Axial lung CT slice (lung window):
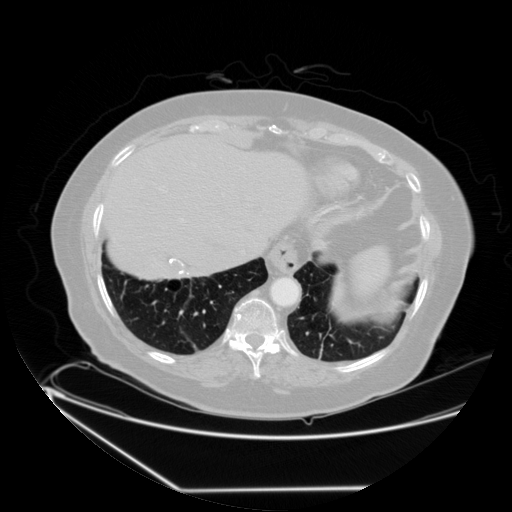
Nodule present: no